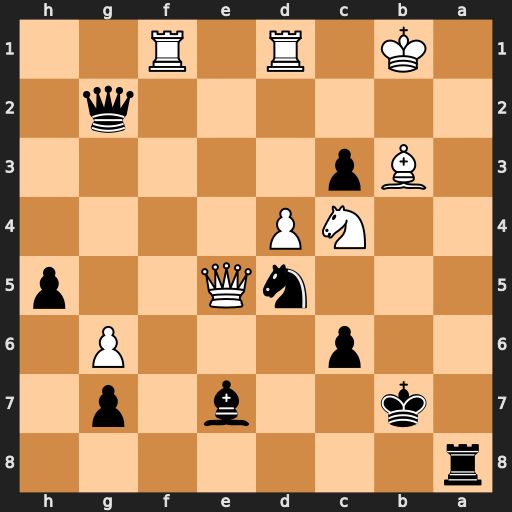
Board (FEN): r7/1k2b1p1/2p3P1/3nQ2p/2NP4/1Bp5/6q1/1K1R1R2
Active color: b
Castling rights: -
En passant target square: -
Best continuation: c2+ Bxc2 Nc3+ Kc1 Ra1+ Kb2 Ra2+ Kxc3 Qxc2#